Question: I'm trying to visually position a DIV (article header) outside of it's parent DIV (article) container. Is this possible?

My mark-up example is available here - <URL>
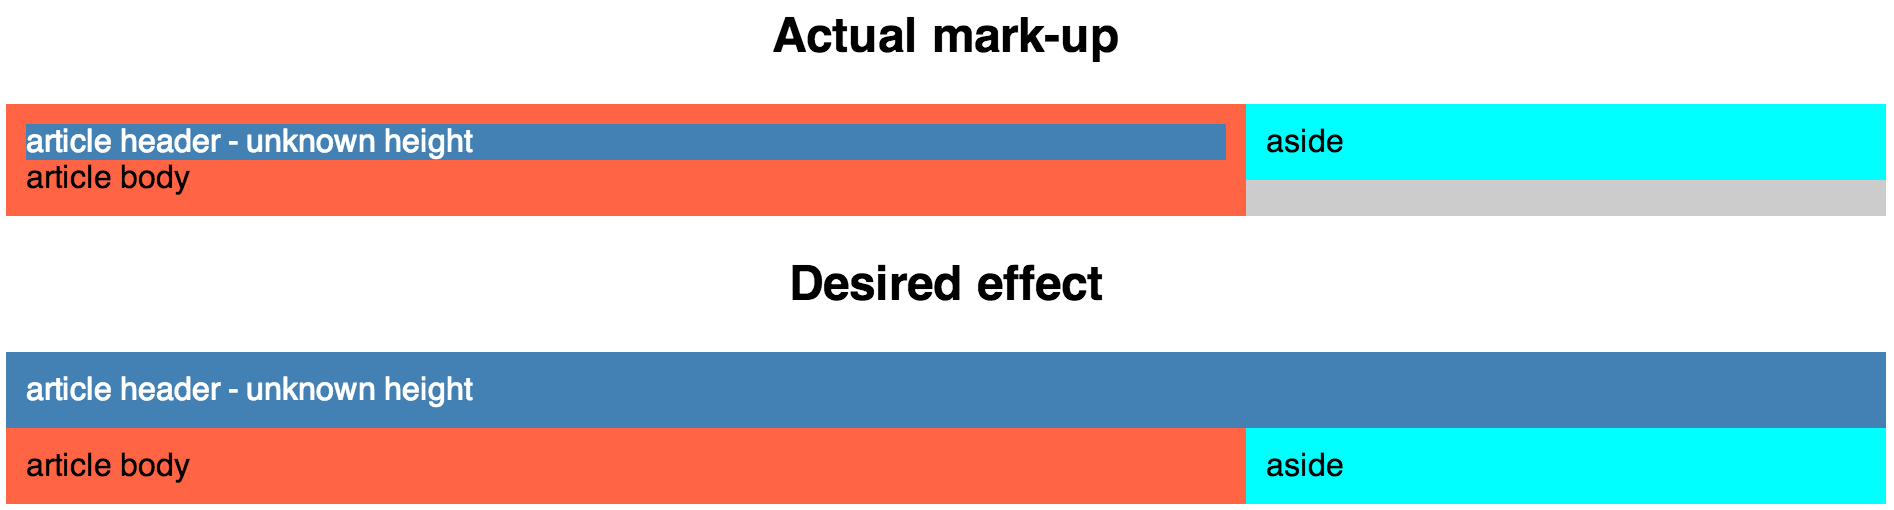
Answer: Try this:
'''
.main {
background: tomato;
float: left;
width: 600px;
margin-top: 30px; /* above Layout adjustment */
/* removed overflow: hidden; */
/* use always clearfix method instead */
}
.article_header {
background: SteelBlue;
color: #fff;
position: absolute;
bottom: 100%;
margin-bottom: 10px; /* to neutralize padding of parent container */
left: -10px; /* to neutralize padding of parent container */
padding: 10px; /* to neutralize padding of parent container */
right: -330px; /* to neutralize padding of parent container */
}
.main > article{
position: relative;
}
.aside {
background: cyan;
float: right;
width: 300px;
margin-top: 30px; /* above Layout adjustment */
}
'''
<URL>
To make adjustments, play with margin property.